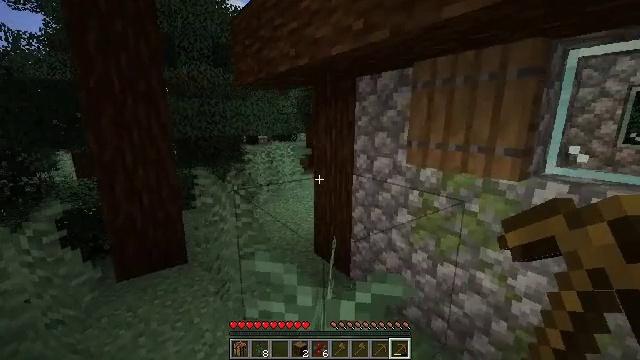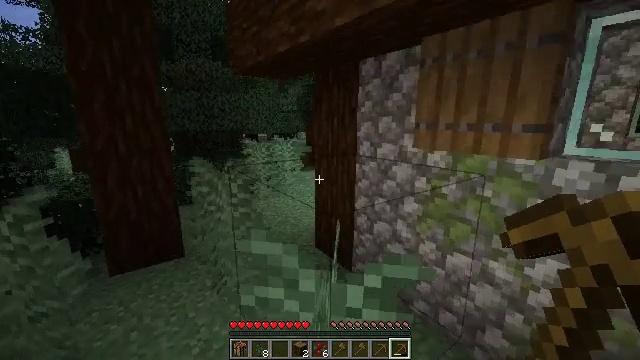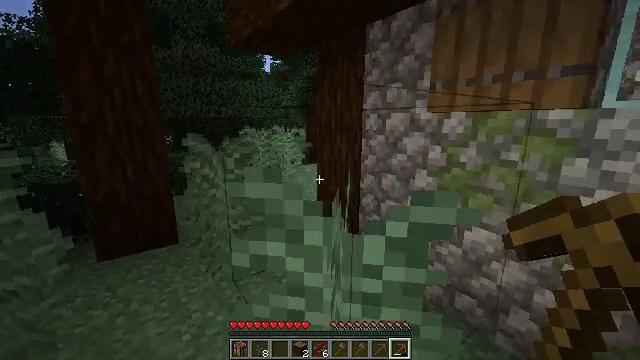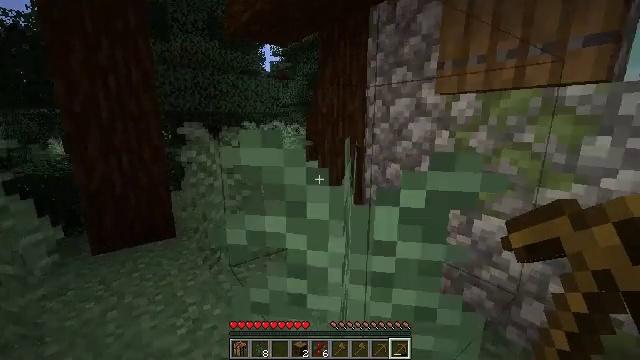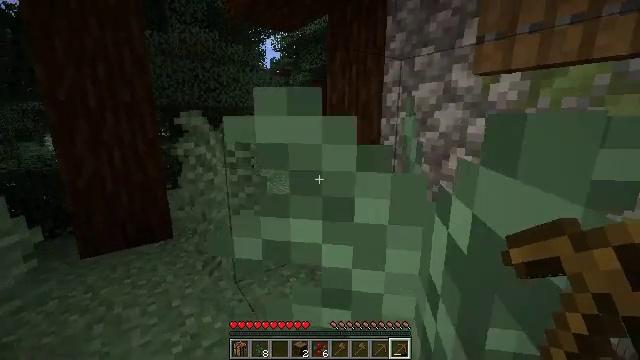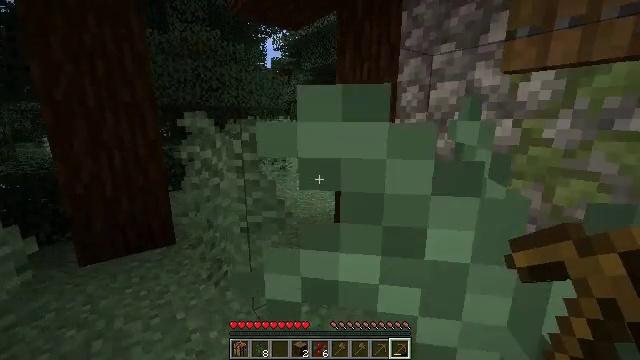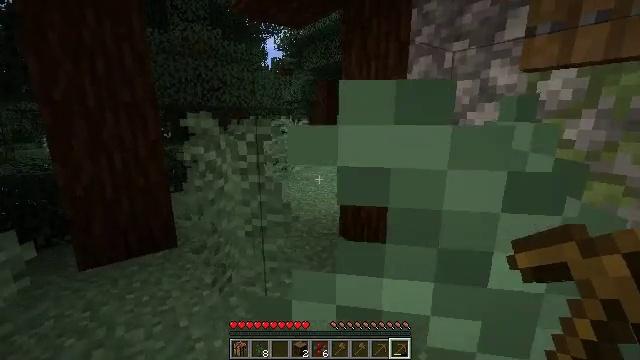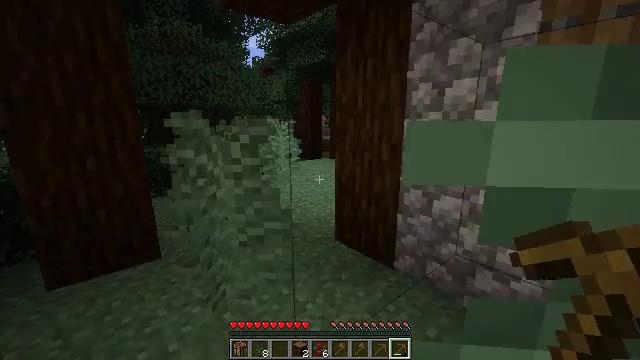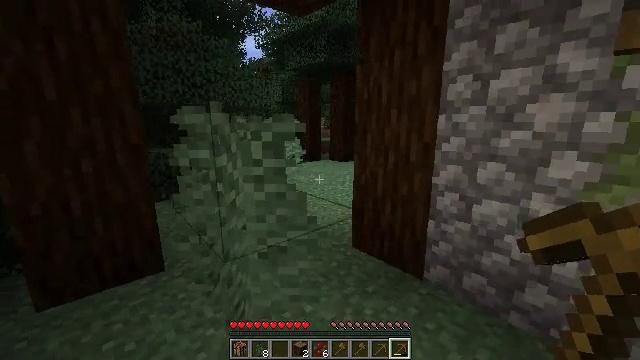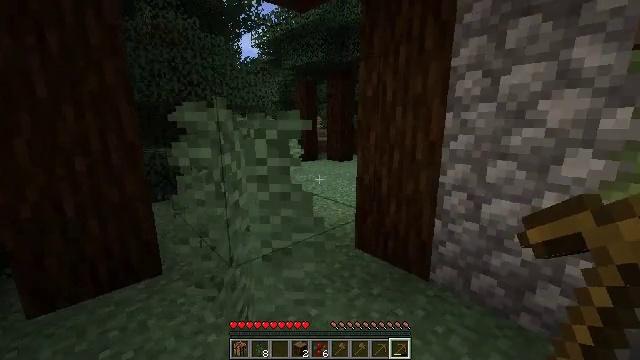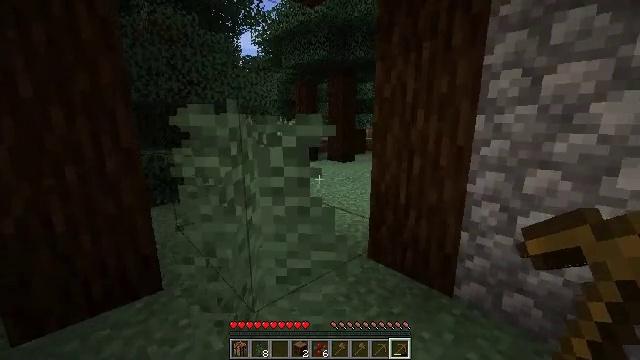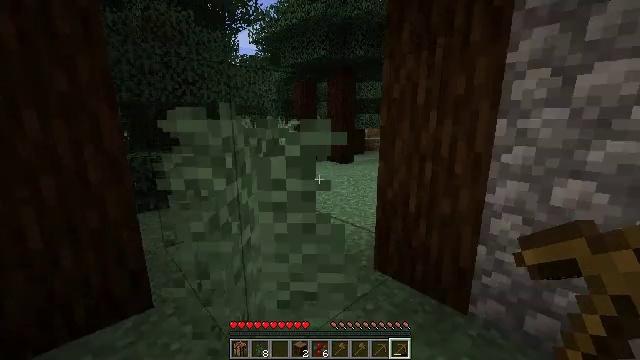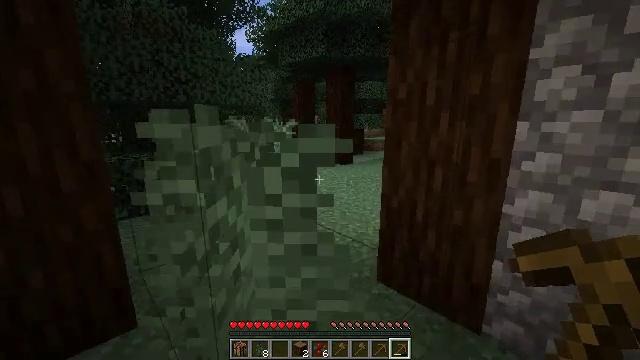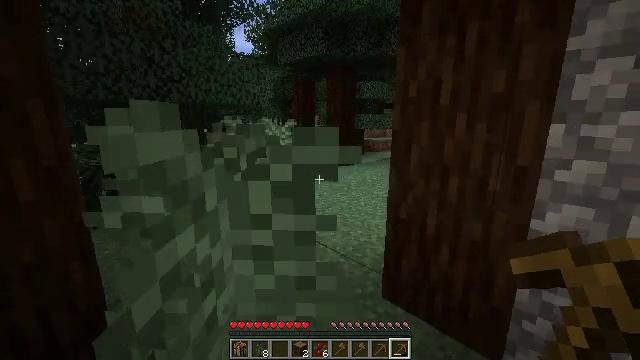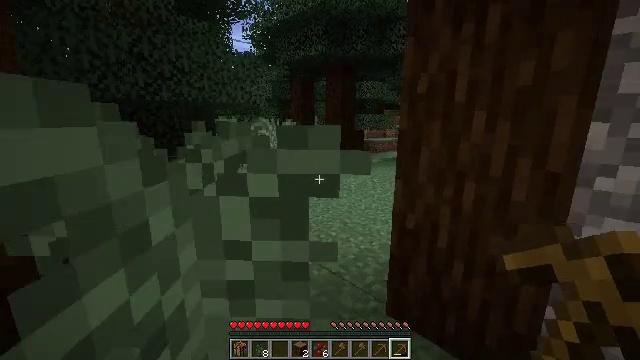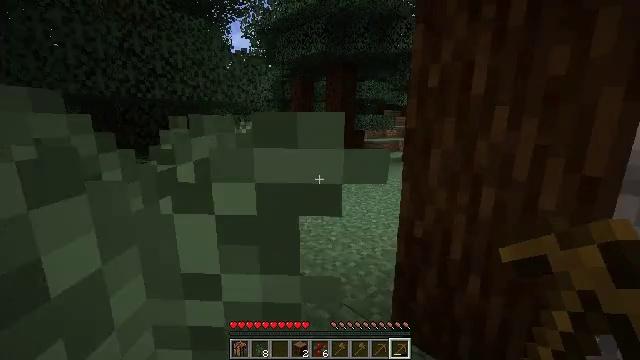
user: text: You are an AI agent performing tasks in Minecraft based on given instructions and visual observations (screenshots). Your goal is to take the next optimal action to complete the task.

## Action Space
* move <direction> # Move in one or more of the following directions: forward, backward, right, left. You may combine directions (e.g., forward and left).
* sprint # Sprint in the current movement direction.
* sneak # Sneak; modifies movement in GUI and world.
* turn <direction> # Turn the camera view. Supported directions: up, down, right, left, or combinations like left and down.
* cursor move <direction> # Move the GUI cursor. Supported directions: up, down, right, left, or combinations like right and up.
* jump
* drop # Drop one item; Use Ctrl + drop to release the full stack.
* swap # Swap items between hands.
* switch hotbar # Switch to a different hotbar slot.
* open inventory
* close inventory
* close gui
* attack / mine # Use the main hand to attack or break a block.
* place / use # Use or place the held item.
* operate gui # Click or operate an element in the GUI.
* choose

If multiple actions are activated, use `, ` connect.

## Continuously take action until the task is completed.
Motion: motion action
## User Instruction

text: Collect spruce leaves for landscaping.
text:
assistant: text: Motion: move forward and move left
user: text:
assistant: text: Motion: move forward and move left
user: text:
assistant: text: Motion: move forward and move left
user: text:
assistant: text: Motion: move forward and move left
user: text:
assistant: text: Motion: move forward and move left
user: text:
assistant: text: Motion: move forward and move left
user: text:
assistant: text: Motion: move forward and move left, turn right
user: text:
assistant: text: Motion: move forward and move left, turn right
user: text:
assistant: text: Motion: move forward and move left
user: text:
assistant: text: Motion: move forward
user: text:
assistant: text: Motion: move forward
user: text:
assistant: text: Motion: move forward
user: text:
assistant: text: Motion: move forward
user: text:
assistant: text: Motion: move forward
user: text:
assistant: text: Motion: move forward
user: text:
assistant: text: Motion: move forward
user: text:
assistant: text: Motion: move forward
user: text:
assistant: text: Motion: move forward
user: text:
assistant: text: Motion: move forward, turn right
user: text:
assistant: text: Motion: move forward and move left, turn right
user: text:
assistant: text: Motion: move forward and move left, turn right
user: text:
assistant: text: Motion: move forward and move left, turn right
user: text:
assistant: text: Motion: move forward and move left, turn right
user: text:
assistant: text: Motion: move forward and move left, turn right and up
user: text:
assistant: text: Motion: move forward and move left, turn right and down
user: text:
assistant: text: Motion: move forward and move left, turn right
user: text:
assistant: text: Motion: move forward and move left, turn right and up
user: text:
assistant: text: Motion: move forward and move left, turn right
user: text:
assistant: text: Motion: move forward and move left, turn right and up
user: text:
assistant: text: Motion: move forward and move left, turn right